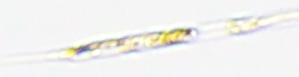
Label: Rhizosolenia